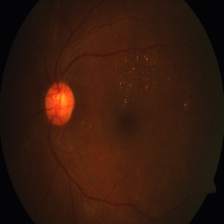
Diabetic retinopathy grade: Severe